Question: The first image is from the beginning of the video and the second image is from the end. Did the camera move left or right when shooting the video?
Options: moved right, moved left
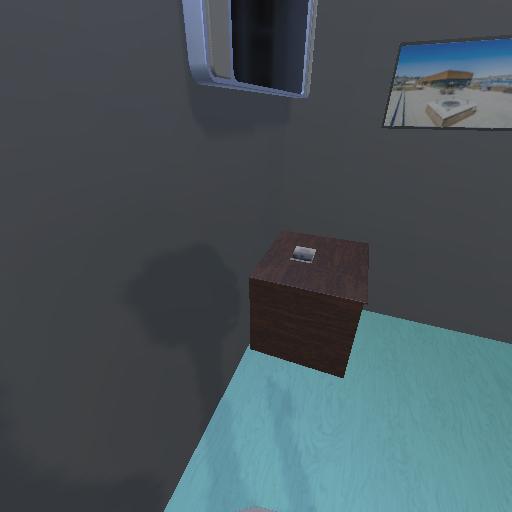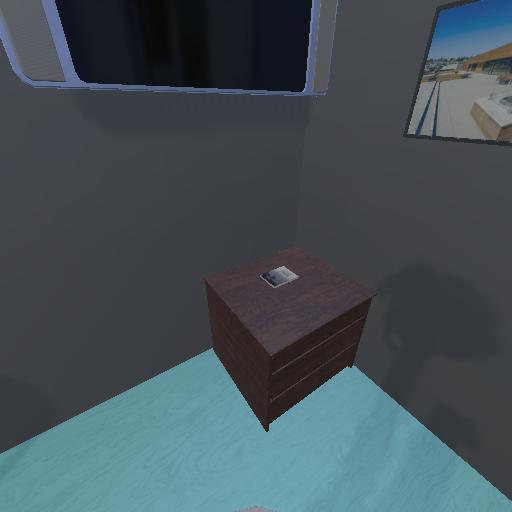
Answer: moved right